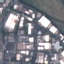
Land use / land cover: Industrial